Question: I've been looking for days for a (working) tutorial or even an example app that uses UIScrollView to scroll vertically, programatically that is. There's tons of tutorials on using storyboard, leaving me at a loss.
I looked through apple's documentation, and their "guide" still not having a solid example or hint as to where to start. What I've attempted so far, is doing some of the following.
'''
let scrollView = UIScrollView(frame: UIScreen.mainScreen().bounds)
'''
'''
self.view = scollView
'''
'''
self.scrollView.contentSize = CGSize(width:2000, height: 5678)
'''
'''
scrollView.scrollEnabled = true
'''
'''
override func viewDidLayoutSubviews() {
super.viewDidLayoutSubviews()
scrollView.frame = view.bounds
}
'''
Currently I havn't tried to start adding my objects to the scrollview, (I don't need to zoom, just do vertical scrolling), but I havn't managed to get anything working whatsoever :( In fact, running the app with those additions simply causes UIProblems, The screen is moved up weirdly, and it doesn't fit the entire width of my screen? I tried fixing that making the frame bounds equal to the width, but still didn't work
I'm not getting any errors.
I would love to see an example 'viewcontroller' that you can scroll vertically in! Or any help would be hugely appreciated!
Here is a screenshot of the disaster, attempting to make my view scrollable causes.

(I made the scrollview background red, to see if it was even showing up correctly. Which it seems to be. Yet I can't scroll anywhere
As suggested in the comments, instead of doing self.view = self.scrollview, I tried adding scrollview as a subview of self.view instead, but with no positive results.
Adding
'''
scrollView.contentSize = CGSize(width:2000, height: 5678)
'''
to viewDidLayoutSubviews, as suggested in the comments below made my view scrollable!
However my layout still looks like a complete mess for some reason (it looks as it's supposed to, before I made it scrollable).
Here's an example constraint for my topBar (blue one), that's supposed to take up the entire horizontal space.
'''
self.scrollView.addConstraints(
NSLayoutConstraint.constraintsWithVisualFormat(
"H:|[topBar]|", options: nil, metrics: nil, views: viewsDictionary))
'''
Any ideas why this doesn't work?
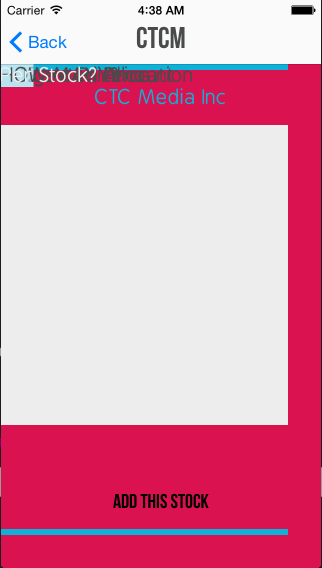
Answer: Strictly I feel problem is at below line.
'''
self.view = scollView
'''
It should be 'self.view.addSubview(scollView)'
Then add all label, buttons, etc in scrollview and then give content size.
Content size is the parameter that will tell scrollview to scroll.
Put 'self.scrollView.contentSize = CGSize(width:2000, height: 5678)' inside 'viewDidLayoutSubviews'.